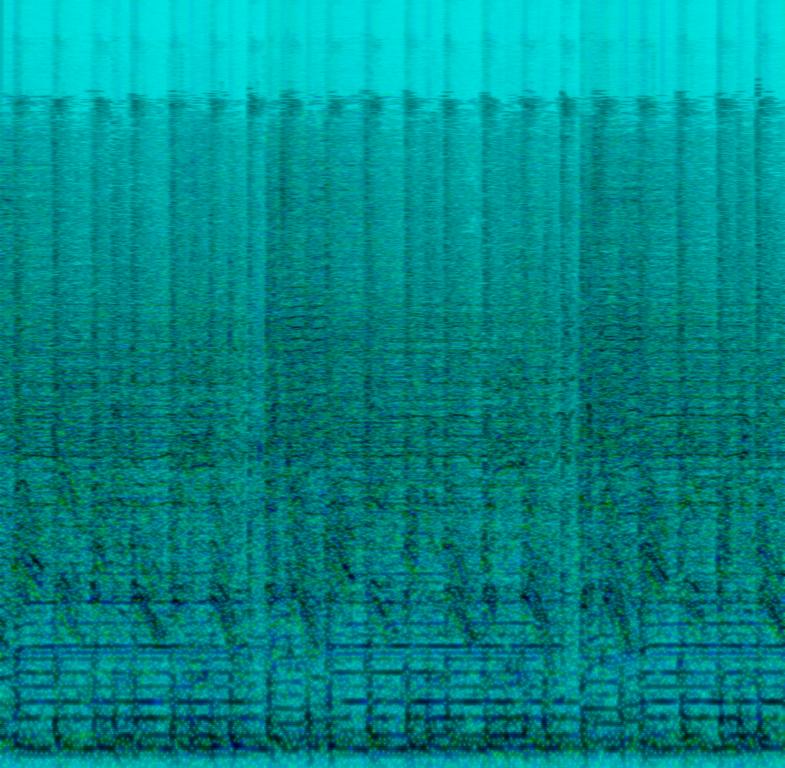
This song contains male voices singing/shouting while an acoustic drum is playing an elevating pattern on the toms. You can hear hands clapping to the beat. A brass section/saxophones are playing a repeating melody creating tension. Then the song breaks into the next part with a piano playing along with the melody. This song may be playing at a live concert.